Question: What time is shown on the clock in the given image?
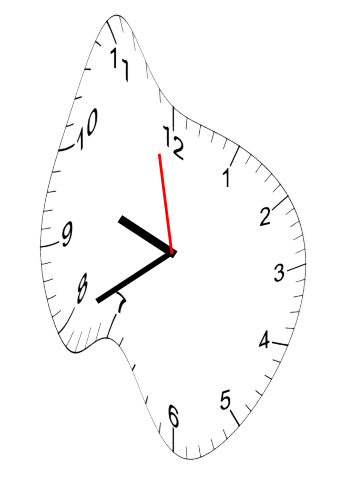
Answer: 09:39:58